Question: Hi I am trying to save browser state by storing it into a cookie.For some reason this does not seem to always work how I want it because it creates a duplicate cookie with the same name.Here is what I mean:

This is the only code I am using to work with cookies:
'''
$(function () {
var content = $("#content");
var state = $.cookie("layoutState");
if (state === "grid") {
content.removeClass("content-list").addClass("content-grid");
}
if (state === "list") {
content.removeClass("content-grid").addClass("content-list");
}
$("#list").on("click", function (e) {
$.cookie("layoutState", "list", { expires: 7, path: "/" });
content.removeClass("content-grid").addClass("content-list");
e.preventDefault();
})
$("#grid").on("click", function (e) {
$.cookie("layoutState", "grid", { expires: 7, path: "/"});
content.removeClass("content-list").addClass("content-grid");
e.preventDefault();
})
'''
})
I am using jQuery cookie plugin.
Does anyone understand what the problem is I have been trying to solve it for hours with no luck?
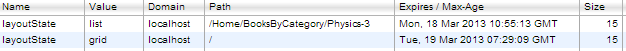
Answer: you could check if cookie exist, delete and create one, like:
'''
if( $.cookie("layoutState") ) {
$.removeCookie('layoutState', { path: '/' });
}
//and create
$.cookie("layoutState", "grid", { expires: 7, path: "/"});
'''